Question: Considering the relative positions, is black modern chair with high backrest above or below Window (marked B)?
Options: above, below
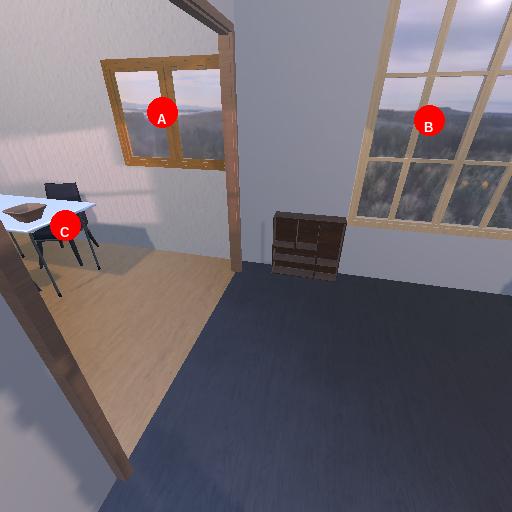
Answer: above